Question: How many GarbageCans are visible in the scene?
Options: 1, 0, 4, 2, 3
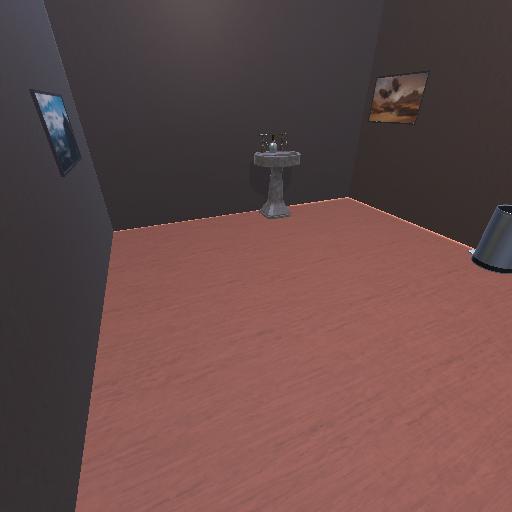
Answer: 1